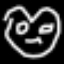
Label: frog